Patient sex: M
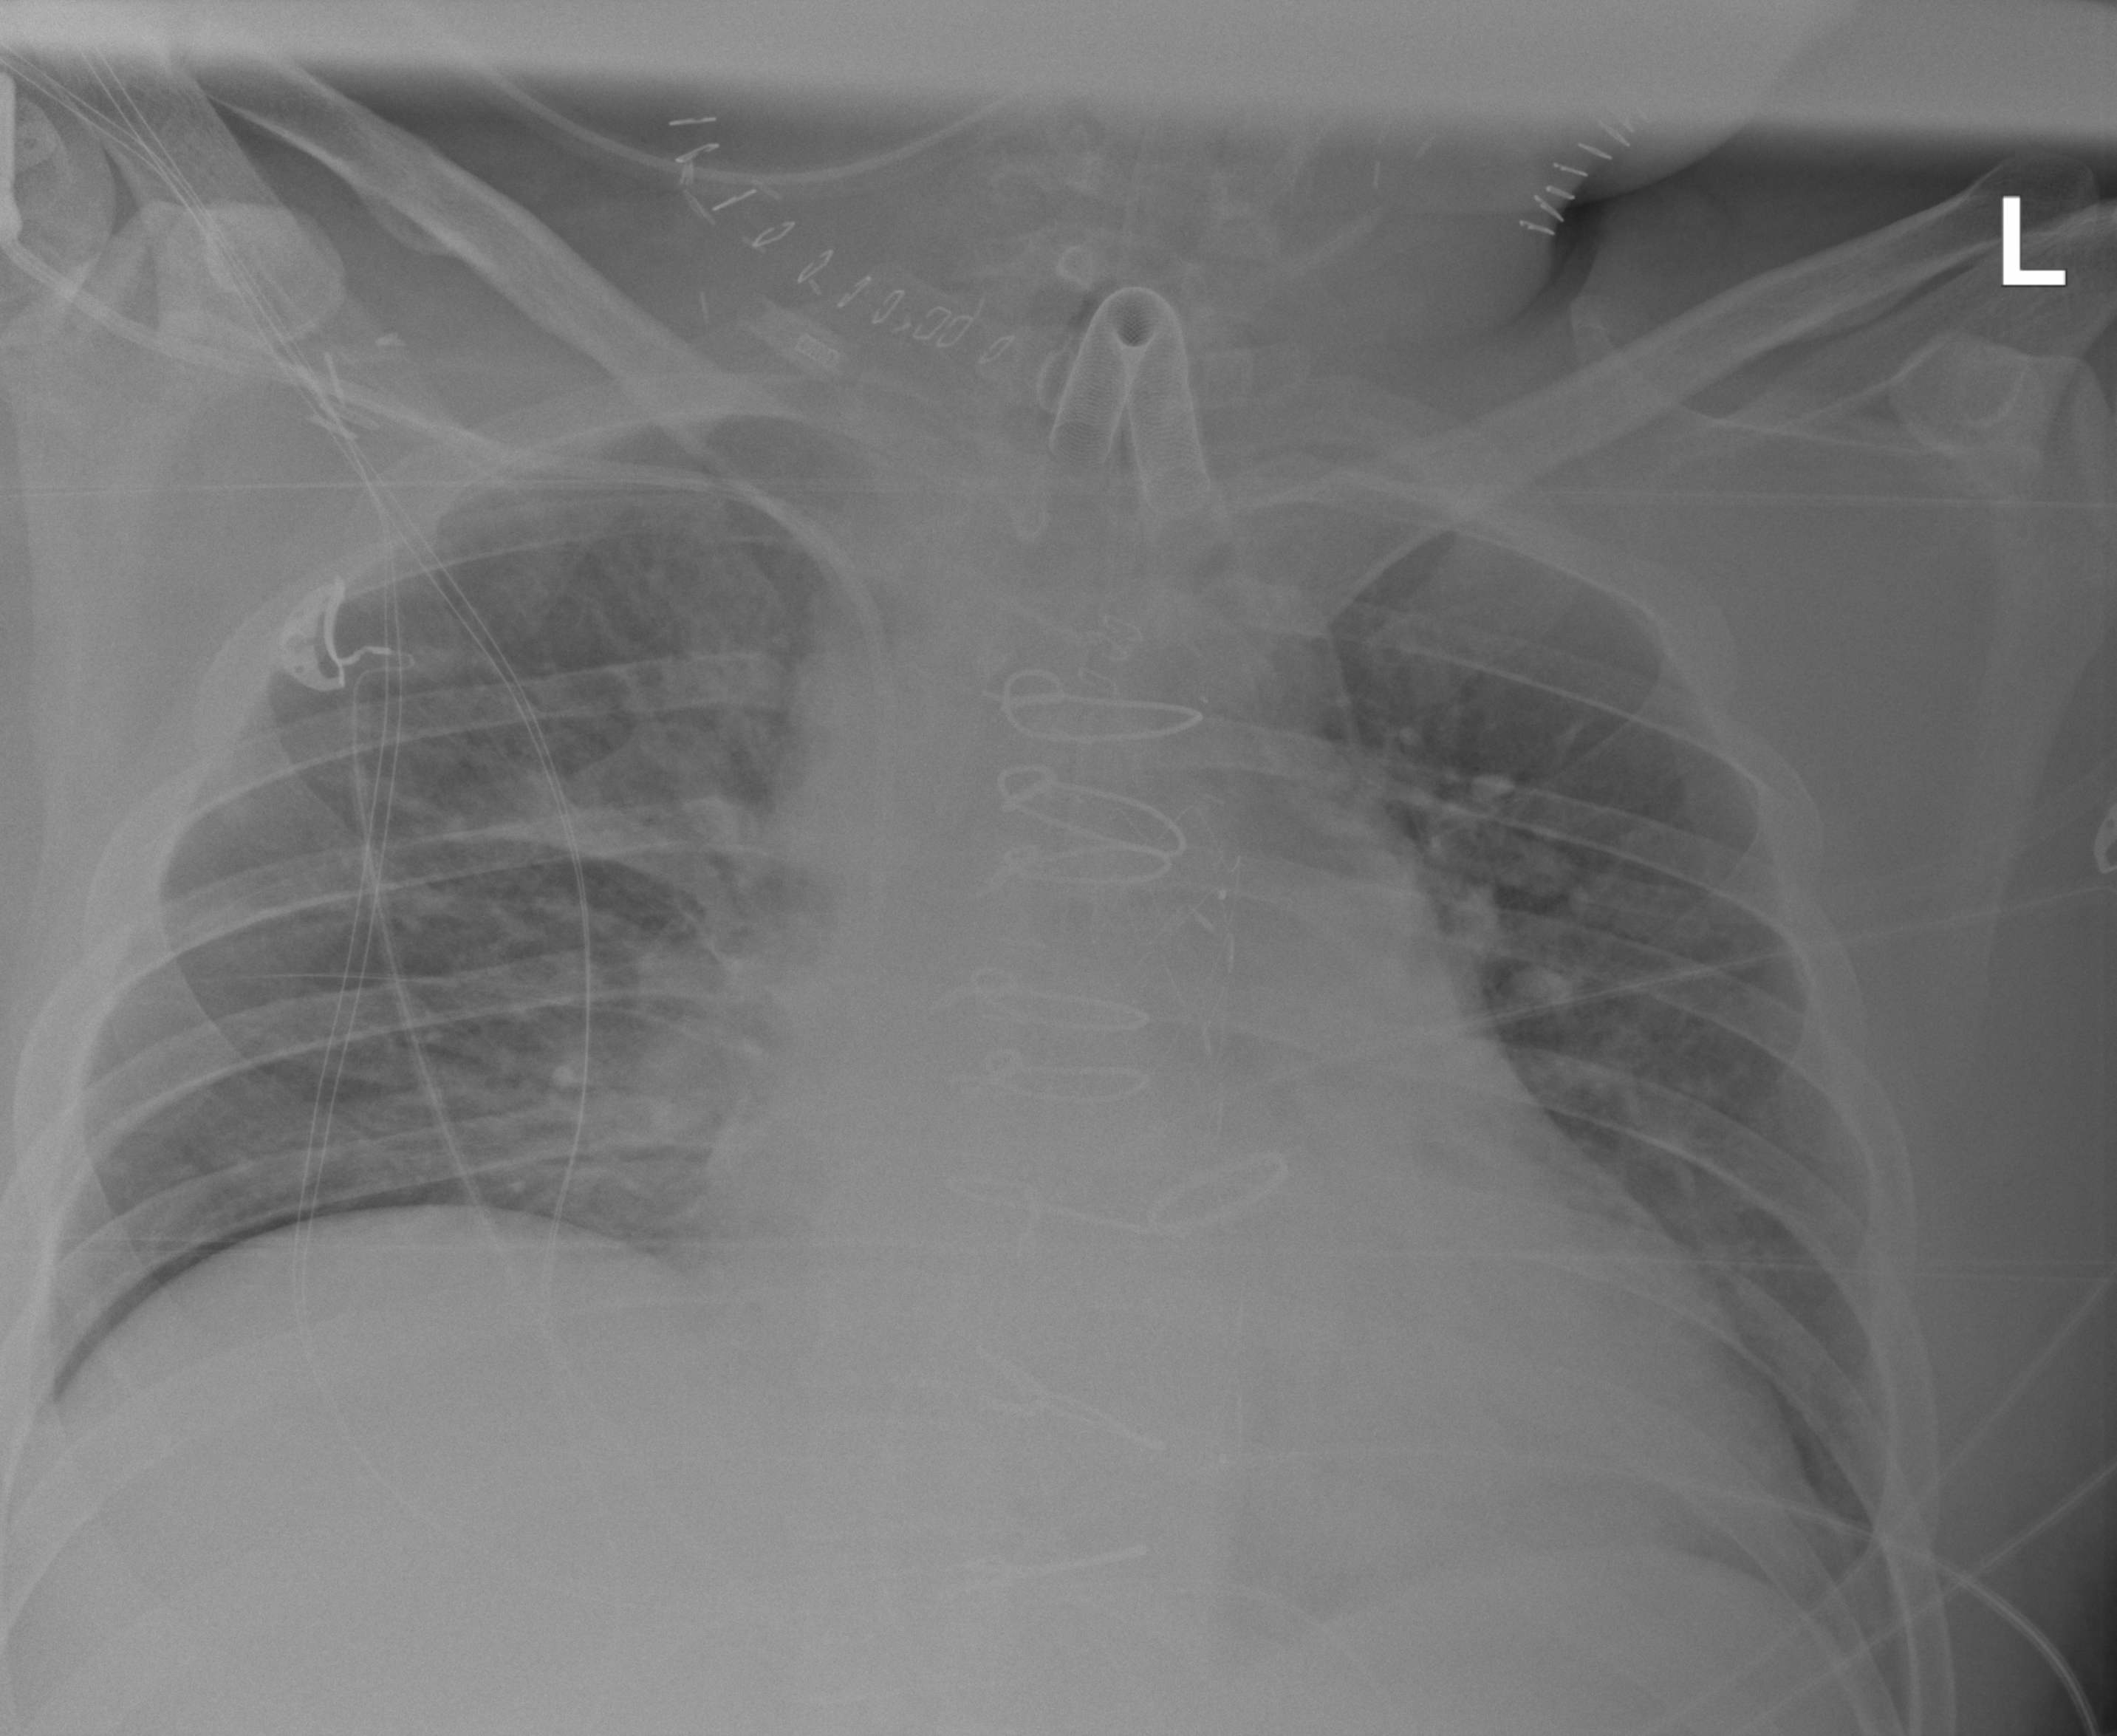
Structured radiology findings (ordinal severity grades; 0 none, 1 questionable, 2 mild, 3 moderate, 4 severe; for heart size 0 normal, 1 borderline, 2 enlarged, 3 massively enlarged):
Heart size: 2
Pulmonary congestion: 2
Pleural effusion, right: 0
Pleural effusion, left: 0
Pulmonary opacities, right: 0
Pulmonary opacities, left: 0
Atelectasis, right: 2
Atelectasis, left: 0